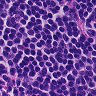
Metastatic tissue present: no